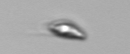
Label: Cryptophyta